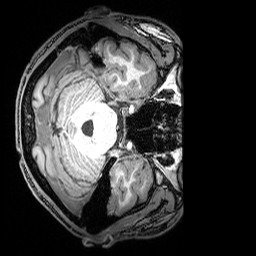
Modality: T1w
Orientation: axial
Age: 21
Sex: male
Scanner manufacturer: siemens
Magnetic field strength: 3 T
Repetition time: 2.53 s
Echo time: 0.00388 s